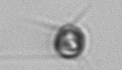
Label: Acanthoica_quattrospina